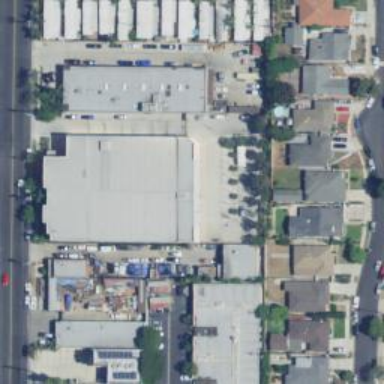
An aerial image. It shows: Warehouse building.